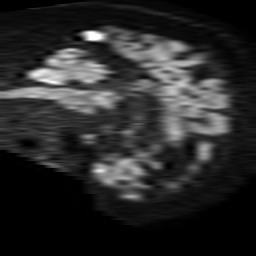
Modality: TRACE
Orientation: sagittal
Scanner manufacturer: philips
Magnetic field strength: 1.5 T
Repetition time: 3.664 s
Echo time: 0.09092 s